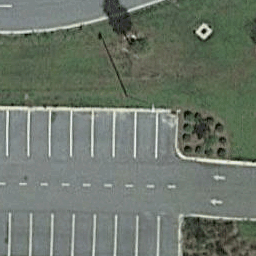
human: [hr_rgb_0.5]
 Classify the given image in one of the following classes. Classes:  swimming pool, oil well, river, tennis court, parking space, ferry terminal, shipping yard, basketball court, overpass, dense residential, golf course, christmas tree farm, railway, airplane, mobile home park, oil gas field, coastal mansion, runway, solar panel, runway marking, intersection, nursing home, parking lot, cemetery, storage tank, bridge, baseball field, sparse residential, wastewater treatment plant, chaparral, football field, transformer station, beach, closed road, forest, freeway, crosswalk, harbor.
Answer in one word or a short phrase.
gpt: parking space